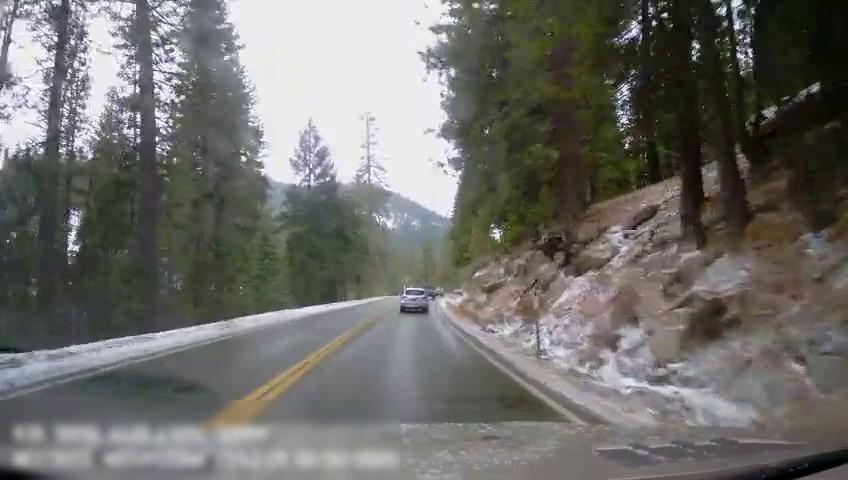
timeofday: Day
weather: Cloudy
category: Drivable Space
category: Vehicles | Truck
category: Vehicles | Car
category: Lanes | Current Lane
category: Lanes | Current Lane
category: Lanes | Opposite Lane
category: Lanes | Opposite Lane